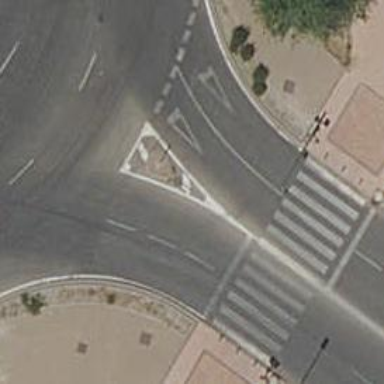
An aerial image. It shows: Road with "give way" sign.